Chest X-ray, AP view. Patient: 54 years old, sex F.
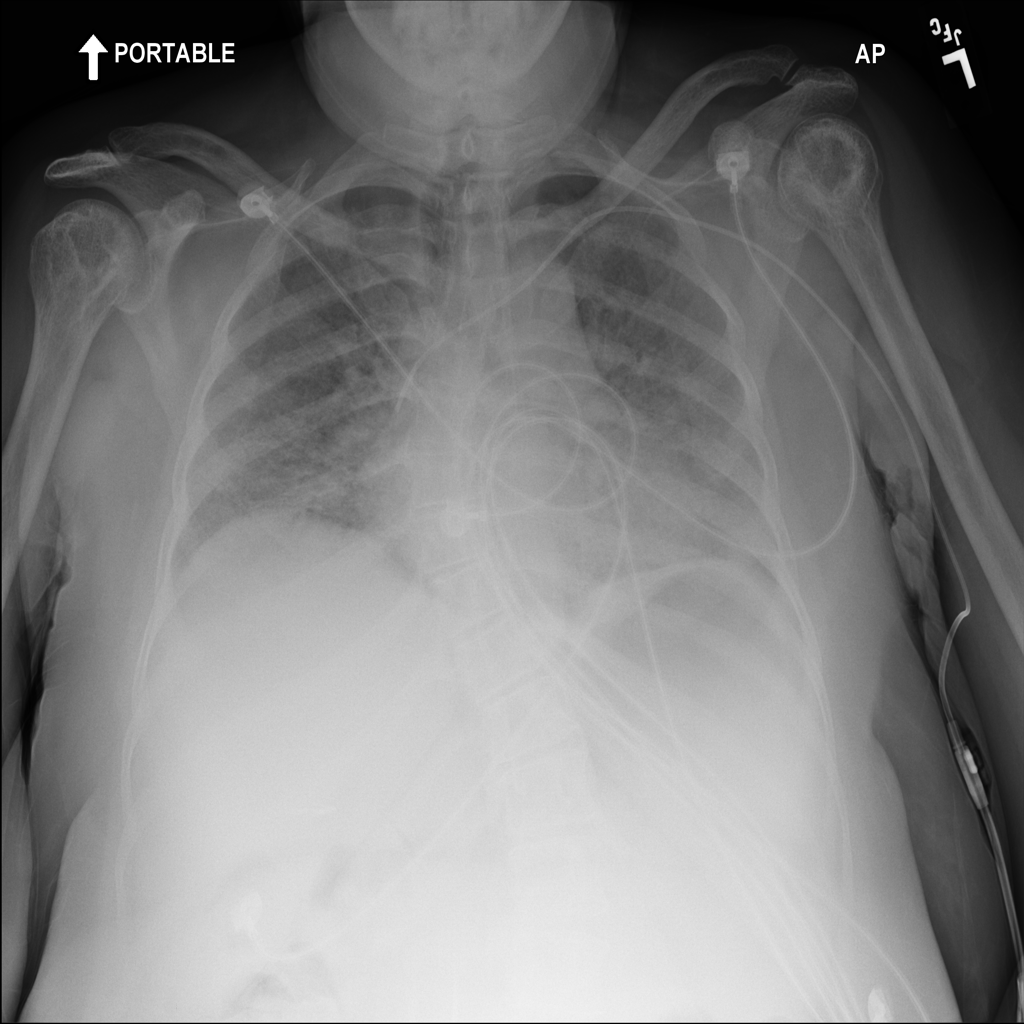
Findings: Edema, Infiltration, Nodule